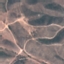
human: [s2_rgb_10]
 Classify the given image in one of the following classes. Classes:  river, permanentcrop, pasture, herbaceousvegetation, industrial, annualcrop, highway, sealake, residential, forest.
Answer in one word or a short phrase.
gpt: HerbaceousVegetation